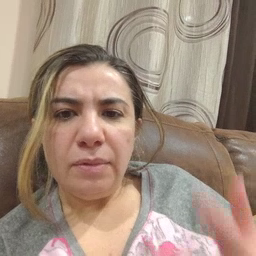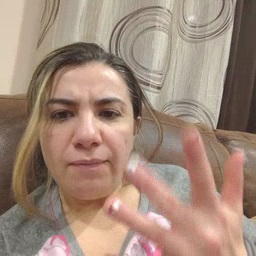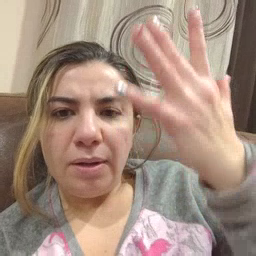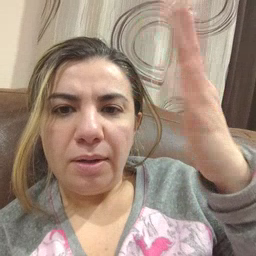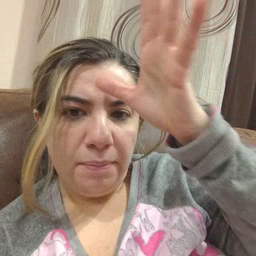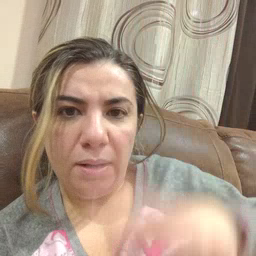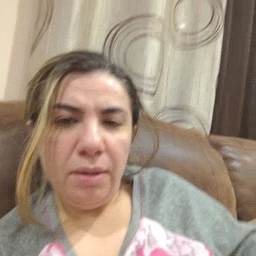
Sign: fireman